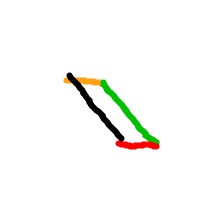
Shape: parallelogram